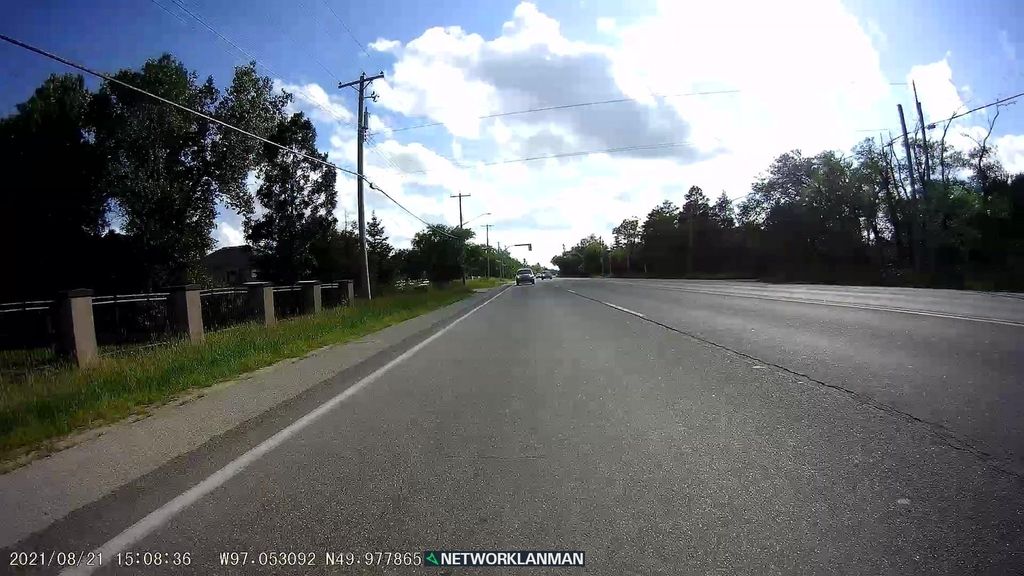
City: winnipeg